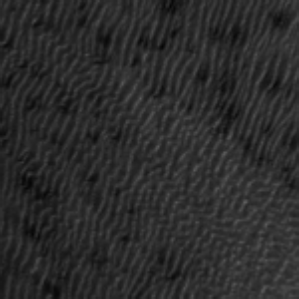
Label: frost